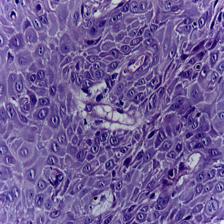
Diagnosis: OSCC